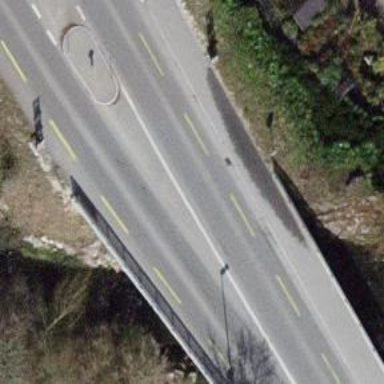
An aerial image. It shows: Sidewalk on bridge.